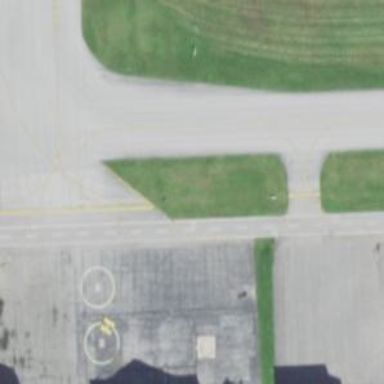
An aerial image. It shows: Apron at the airport.